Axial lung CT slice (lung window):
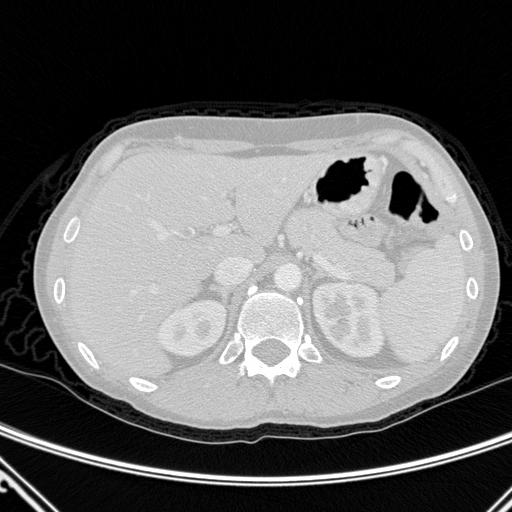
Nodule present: no